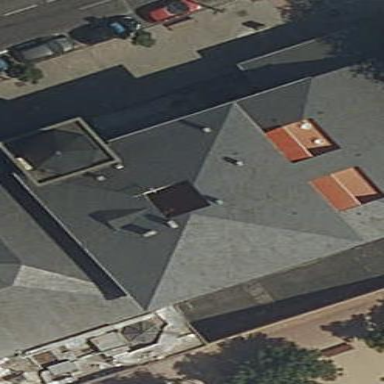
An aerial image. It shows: Building with hipped roof.